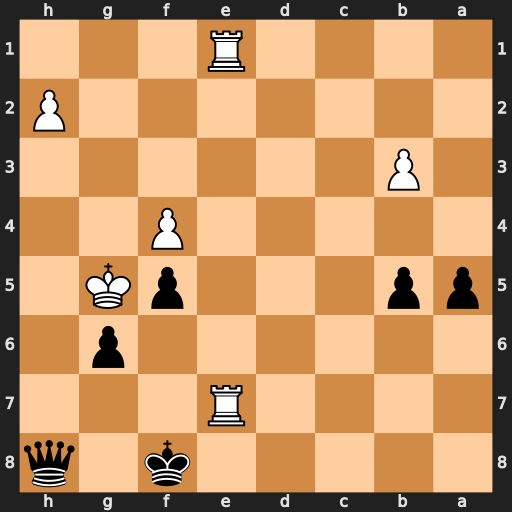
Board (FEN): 5k1q/4R3/6p1/pp3pK1/5P2/1P6/7P/4R3
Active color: b
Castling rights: -
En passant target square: -
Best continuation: Qh5+ Kf6 Qh4+ Kxg6 Qxe7